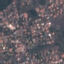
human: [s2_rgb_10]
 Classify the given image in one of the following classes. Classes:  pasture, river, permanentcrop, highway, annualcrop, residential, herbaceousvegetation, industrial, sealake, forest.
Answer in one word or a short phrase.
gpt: Residential